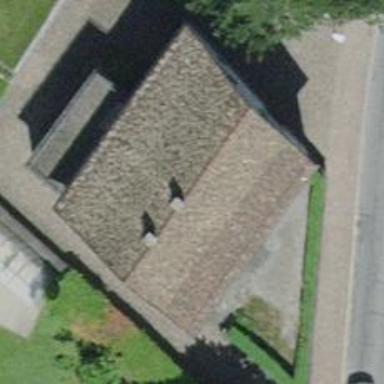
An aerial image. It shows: Museum.